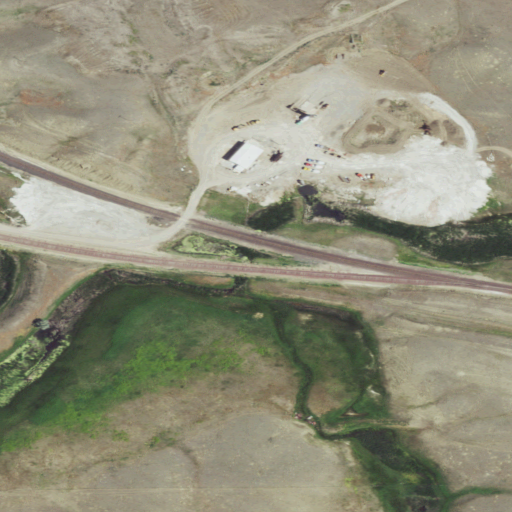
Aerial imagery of valley in Montana named Welch Coulee containing grassland, herbaceous wetlands, medium intensity development, low intensity development, and high intensity development